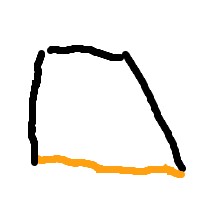
Shape: trapezoid